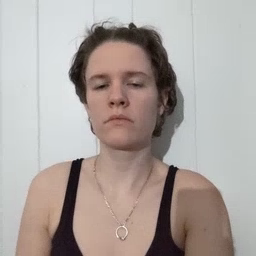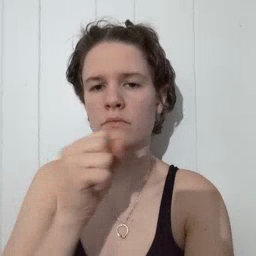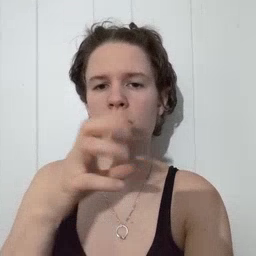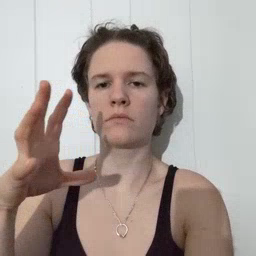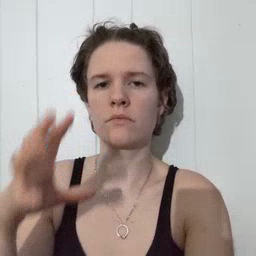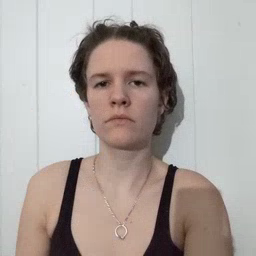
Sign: balloon